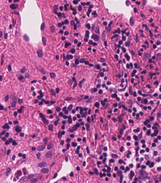
Tumor epithelial tissue: no
Tumor-associated stroma tissue: yes
Normal tissue: no